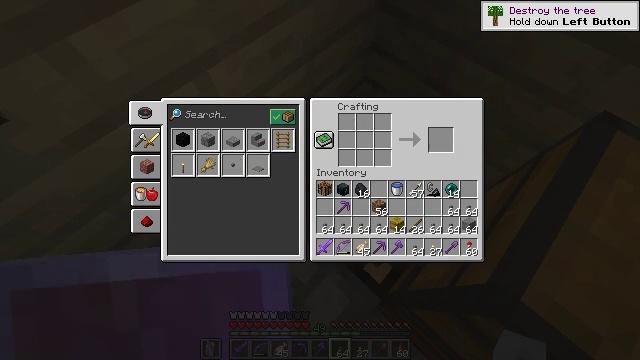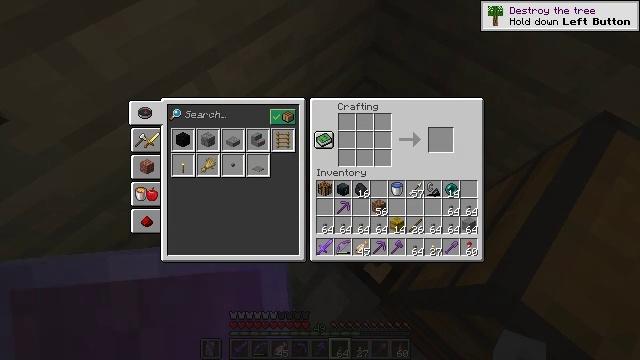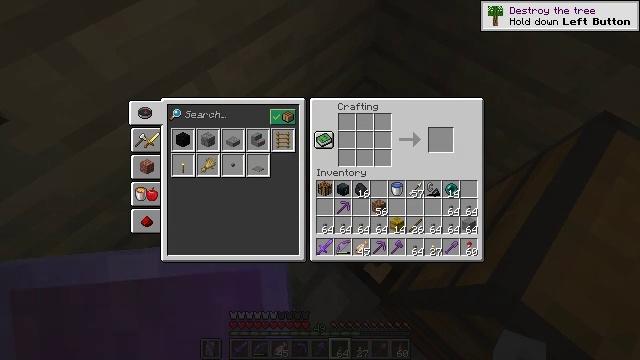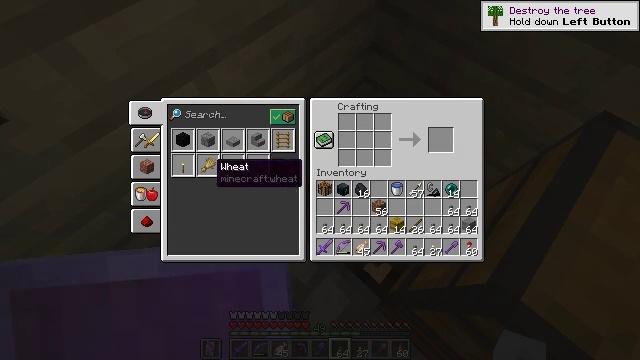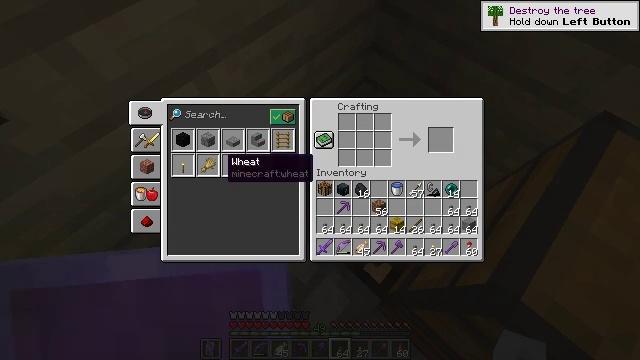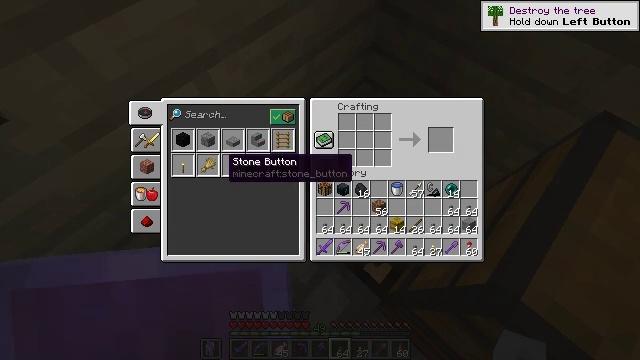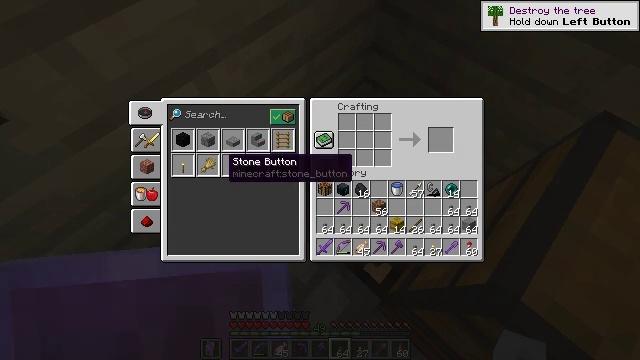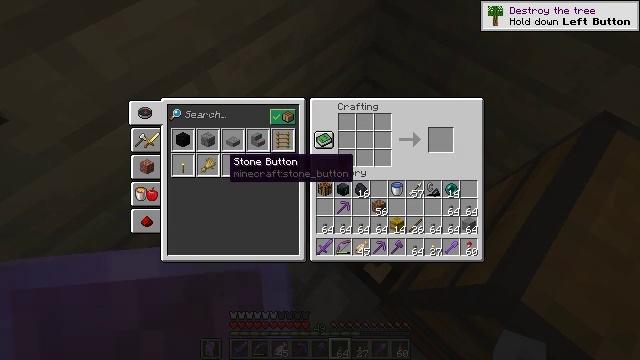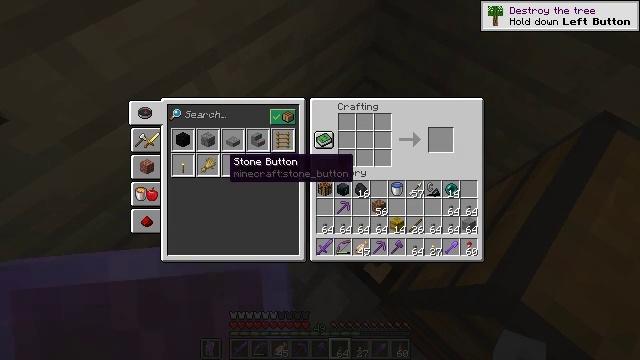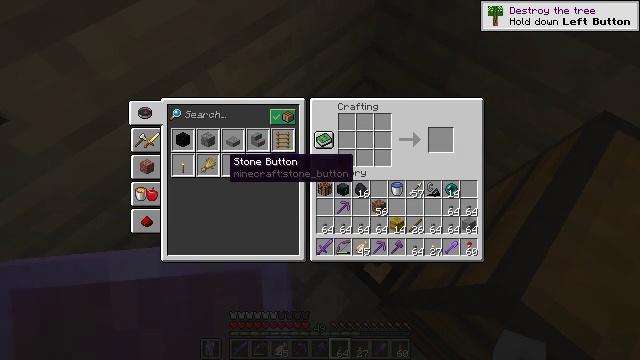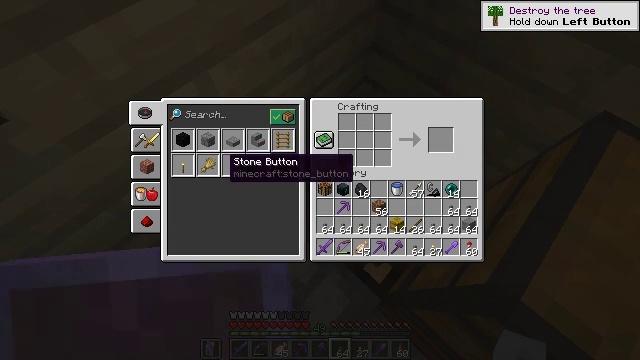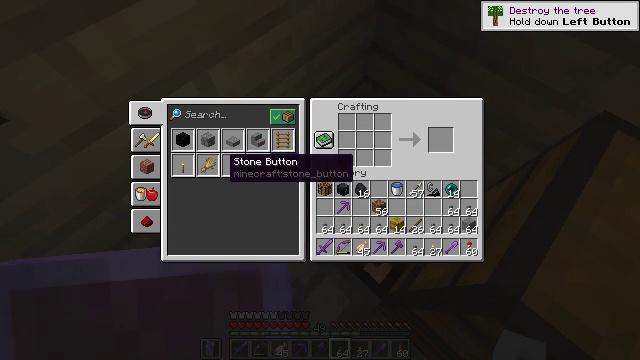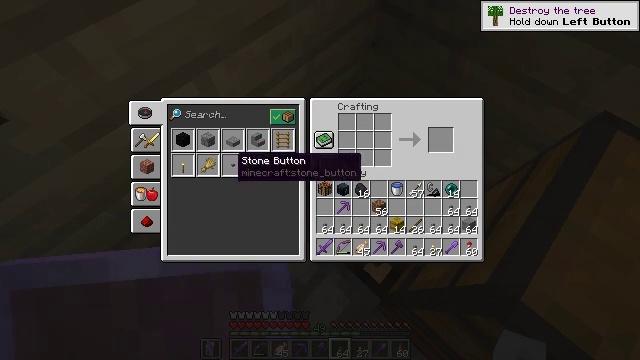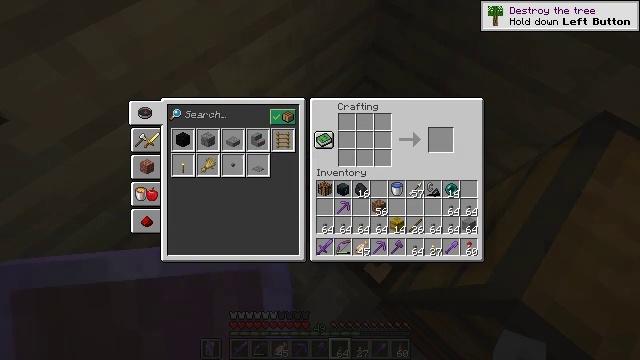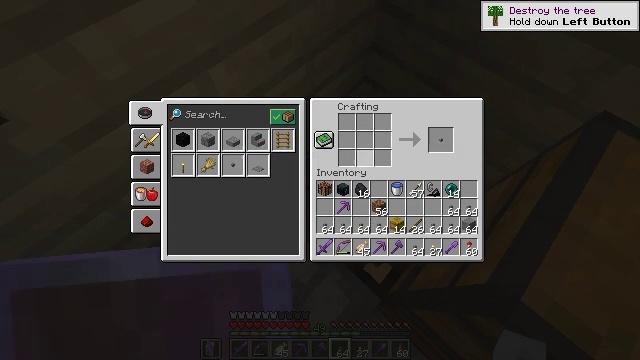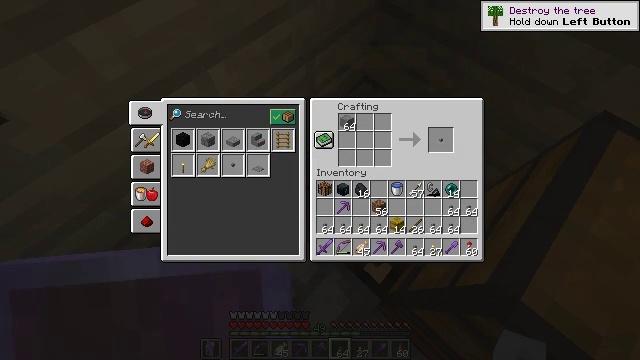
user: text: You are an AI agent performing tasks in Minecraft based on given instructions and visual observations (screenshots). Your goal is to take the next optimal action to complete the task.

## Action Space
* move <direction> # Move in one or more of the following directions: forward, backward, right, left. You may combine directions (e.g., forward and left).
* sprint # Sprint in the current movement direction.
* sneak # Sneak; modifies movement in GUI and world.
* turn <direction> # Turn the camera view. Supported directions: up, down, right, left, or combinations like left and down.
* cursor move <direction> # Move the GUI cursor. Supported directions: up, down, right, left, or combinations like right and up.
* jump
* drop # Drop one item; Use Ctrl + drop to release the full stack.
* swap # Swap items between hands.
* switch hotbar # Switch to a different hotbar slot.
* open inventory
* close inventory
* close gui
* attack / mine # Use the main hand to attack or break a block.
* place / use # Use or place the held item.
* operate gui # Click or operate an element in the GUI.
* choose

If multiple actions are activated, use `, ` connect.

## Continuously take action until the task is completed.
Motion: motion action
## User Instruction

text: Open the crafting menu to craft a stone button.
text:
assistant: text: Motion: sneak
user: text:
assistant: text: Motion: sneak
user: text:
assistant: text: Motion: sneak
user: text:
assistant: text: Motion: sneak, cursor move right
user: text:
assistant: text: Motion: sneak
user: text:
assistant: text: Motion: sneak
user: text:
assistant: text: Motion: sneak
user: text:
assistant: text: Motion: sneak
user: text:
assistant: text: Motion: sneak, operate gui
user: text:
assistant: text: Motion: sneak, operate gui
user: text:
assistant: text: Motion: sneak, operate gui
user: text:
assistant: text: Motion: sneak, cursor move right
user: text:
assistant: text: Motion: sneak, cursor move right and up
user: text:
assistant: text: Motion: sneak, cursor move right
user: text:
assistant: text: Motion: sneak, cursor move right
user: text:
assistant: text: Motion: sneak, cursor move right
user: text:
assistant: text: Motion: sneak
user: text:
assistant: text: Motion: sneak, cursor move right
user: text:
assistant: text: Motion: sneak, cursor move right
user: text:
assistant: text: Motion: sneak, cursor move right
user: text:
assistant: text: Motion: sneak
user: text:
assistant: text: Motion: sneak
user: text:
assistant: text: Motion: sneak
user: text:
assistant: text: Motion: sneak
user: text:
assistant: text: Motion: sneak
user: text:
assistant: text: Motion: sneak
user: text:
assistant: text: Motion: sneak
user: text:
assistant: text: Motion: sneak
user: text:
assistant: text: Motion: sneak
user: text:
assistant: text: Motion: sneak